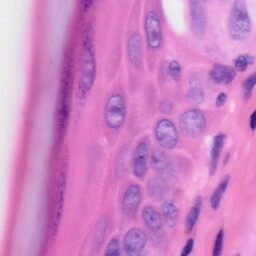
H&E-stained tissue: Skin